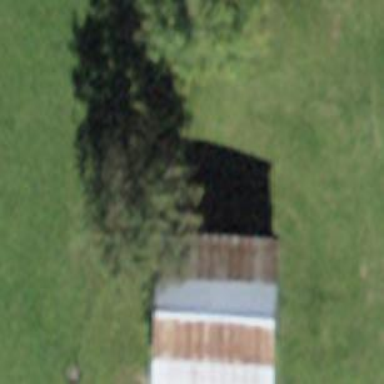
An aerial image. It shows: Barn.